Aerial crown-view tile of a tropical tree (Barro Colorado Island, Panama), acquired 20250616:
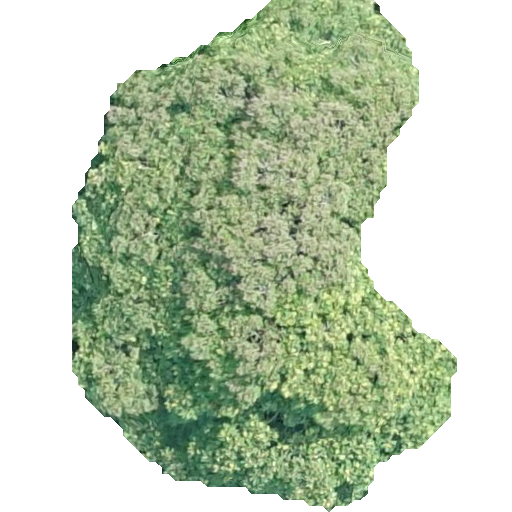
Species: Dipteryx oleifera
GBIF accepted scientific name: Dipteryx oleifera
Crown area: 207.854 m²